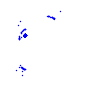
Particle: proton